Question: I'm trying to achieve some indent for content inside div. I want to have all elements inside to have 100% width, but first ones have to be positioned further from the left side. This demonstration shows what I exactly need:

I tried to mess around with ::before pseudoelement for parent div, different positioning and floating but no luck. Is there a way to achieve this in CSS or maybe jQuery?
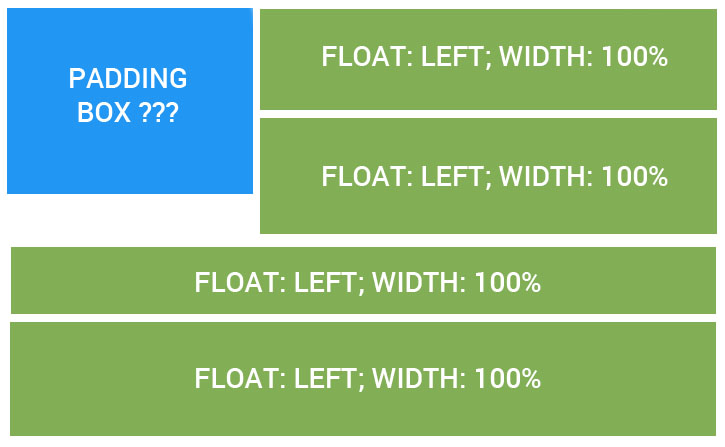
Answer: Use the <URL>.
'''
div{
border:1px solid #000;
padding:5px 10px;
}
p{
background:#000;
font-family:arial;
color:#fff;
margin:5px 0;
padding:5px;
}
p:nth-child(-n+2){
margin:5px 0 5px 50px;
}
'''
'''
<div>
<p>First</p>
<p>Second</p>
<p>Third</p>
<p>Fourth</p>
</div>
'''
By the way, floating items and giving them a 100% 'width' is somewhat redundant so I have omitted that from my code.